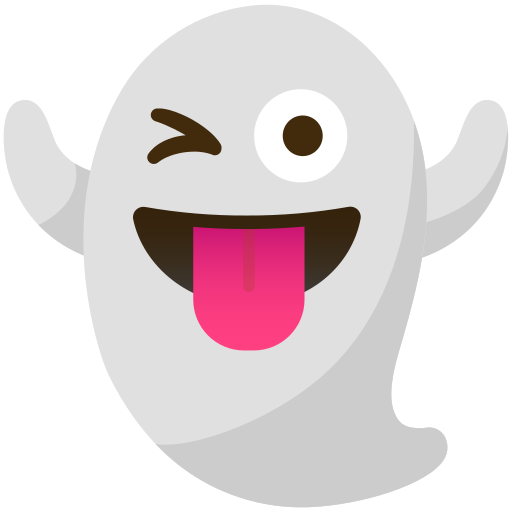
Emoji: 👻